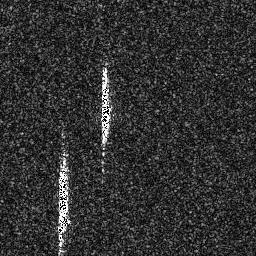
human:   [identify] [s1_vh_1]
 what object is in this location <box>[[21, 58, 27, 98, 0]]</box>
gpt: <ref>1 medium ship at the bottom left</ref>

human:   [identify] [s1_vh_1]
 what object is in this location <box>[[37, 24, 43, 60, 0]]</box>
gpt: <ref>1 medium ship at the center</ref>